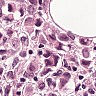
Metastatic tissue present: yes